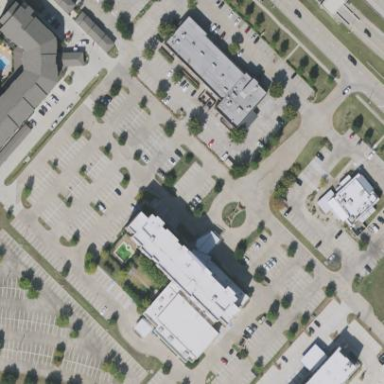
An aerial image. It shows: Hotel building.